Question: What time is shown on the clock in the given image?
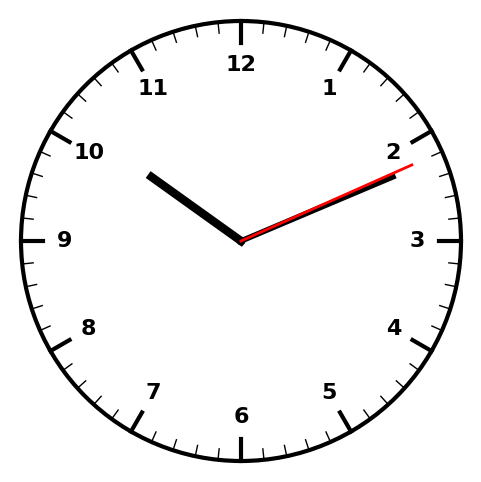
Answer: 10:11:11